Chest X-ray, AP view. Patient: 58 years old, sex F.
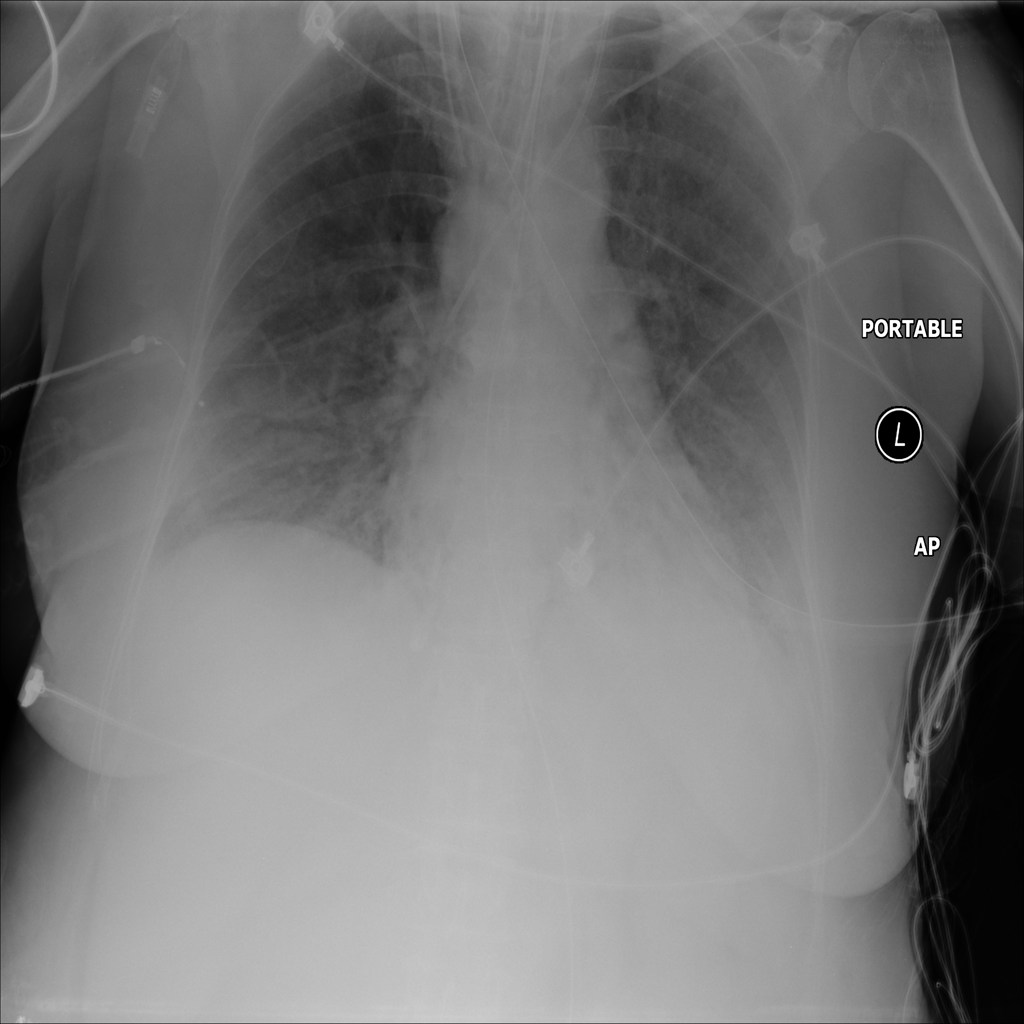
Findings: Consolidation